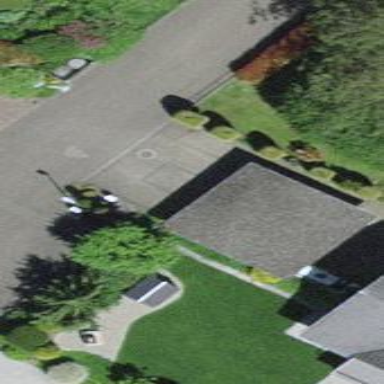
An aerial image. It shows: Garage building.